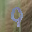
Label: 9